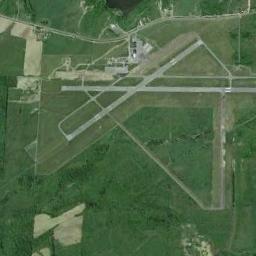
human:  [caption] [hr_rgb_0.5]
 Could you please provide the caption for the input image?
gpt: There is an airport in the middle of the field .

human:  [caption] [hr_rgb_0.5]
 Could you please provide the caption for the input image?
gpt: An airport with some staggered runways on the lawn and some clearings on the lawn .

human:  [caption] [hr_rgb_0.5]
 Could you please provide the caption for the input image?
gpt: A runway can be seen in this photo .

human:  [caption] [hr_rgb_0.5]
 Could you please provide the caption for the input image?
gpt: An airport with many runways and buildings built on a huge lawn .

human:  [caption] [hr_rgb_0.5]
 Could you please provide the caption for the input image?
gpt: Two roads intersect at the airport .